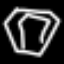
Label: diamond